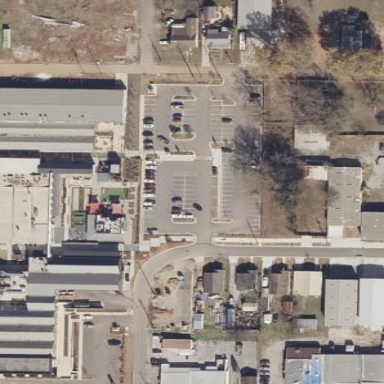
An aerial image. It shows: Parking area with surface.